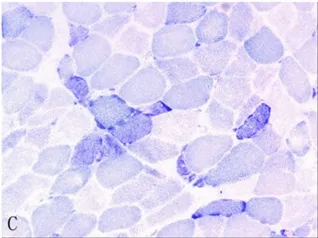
Succinate dehydrogenase (SDH) staining, and . (C) SDH staining revealed scattered ragged-blue fibers.
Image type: pathology (immunostaining)